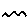
Label: zigzag